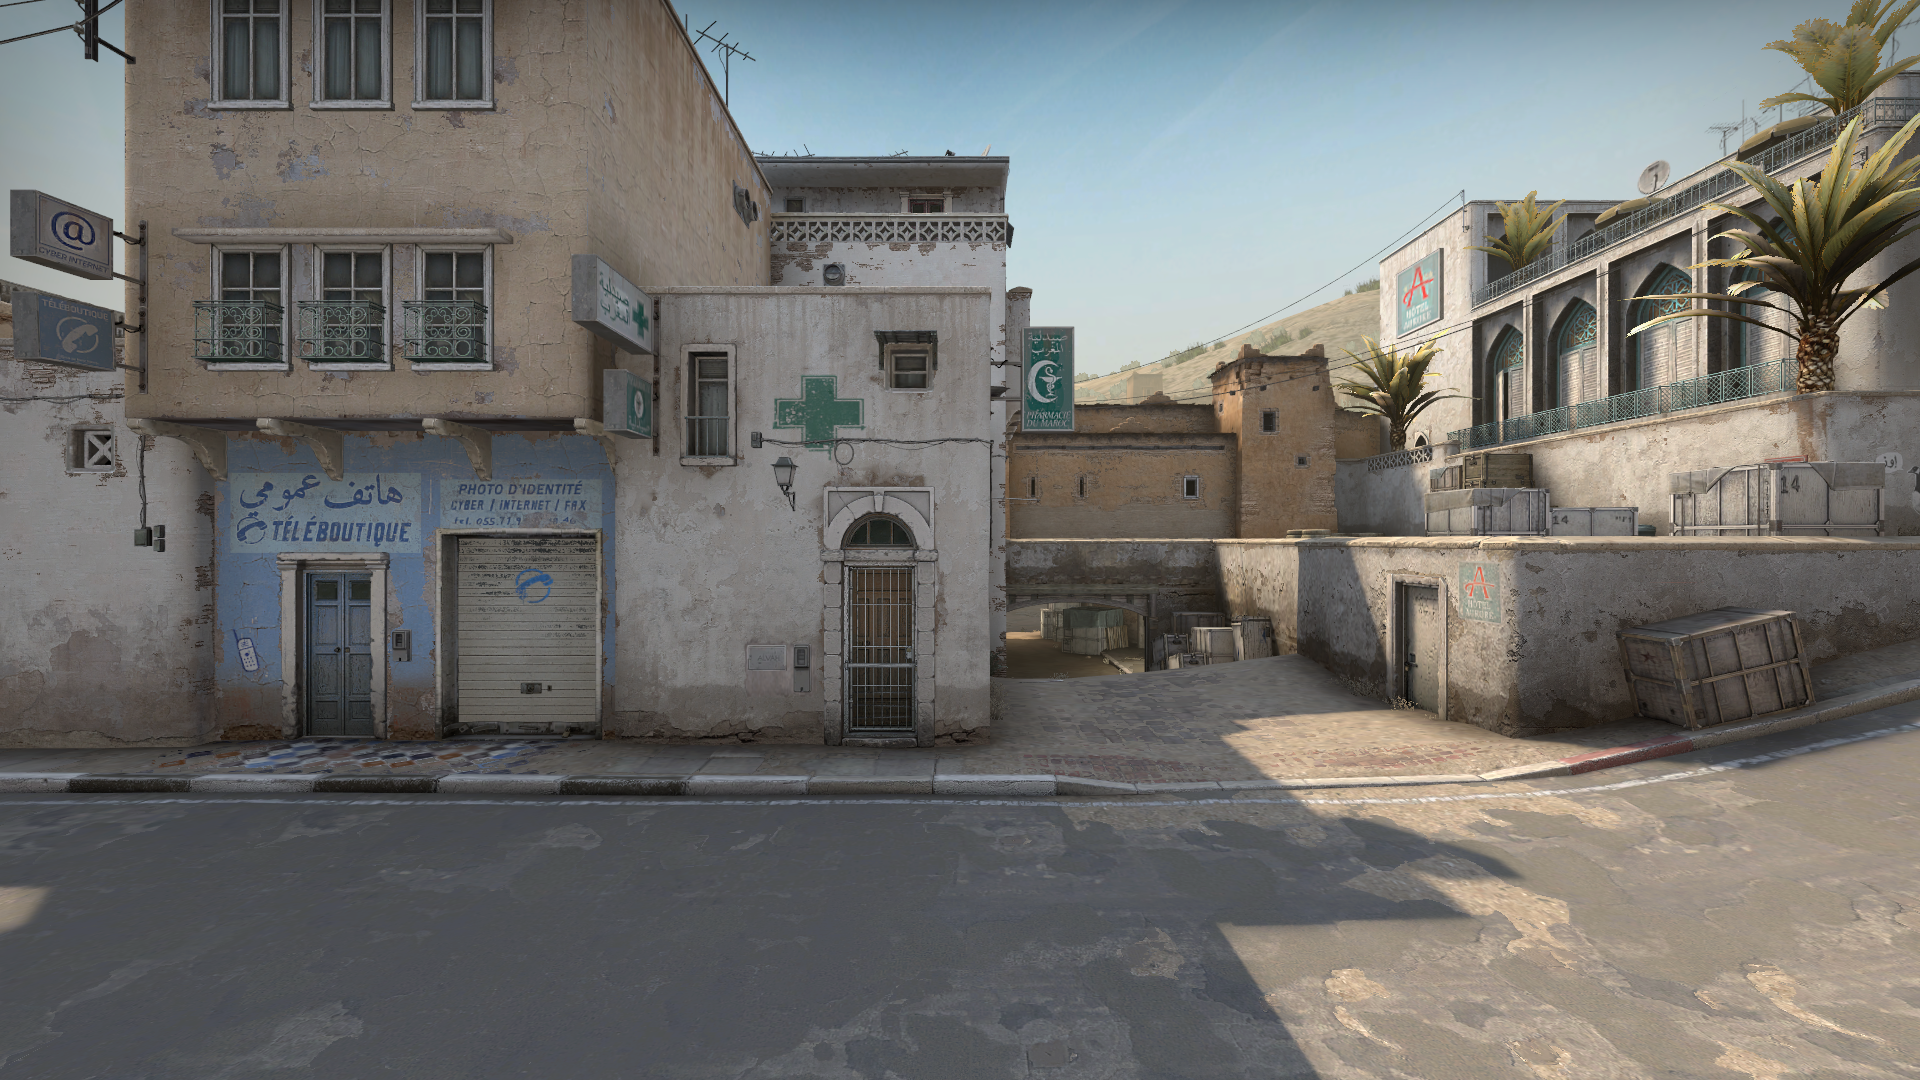
Map: de_dust2